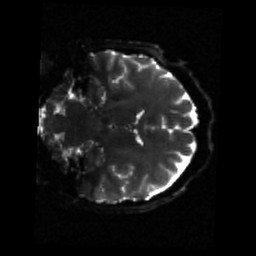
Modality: sbref
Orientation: coronal
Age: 29
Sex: female
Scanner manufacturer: siemens
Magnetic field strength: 3 T
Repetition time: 3.23 s
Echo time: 0.0892 s